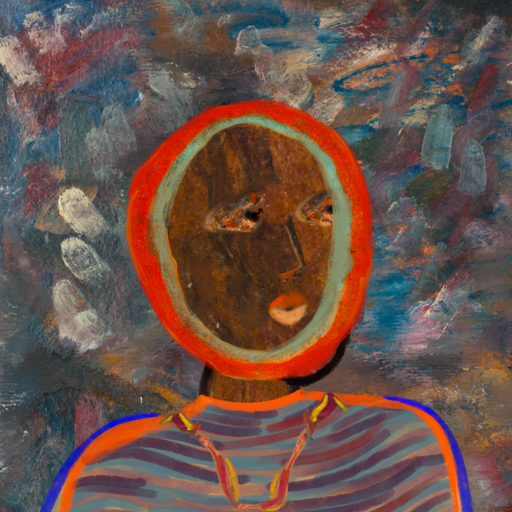
Background: Boggyland, Head And Neck Side: Mosgoul, Face Side: Gypsy_Queen, Bust: Experience, Hair Side: Sisters, Head Accessory: Blank, Second Necklace: Gypsy_Mother_1, Necklace: Blank, Baby: Blank